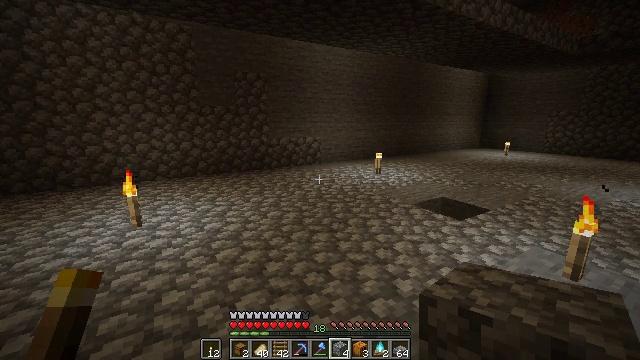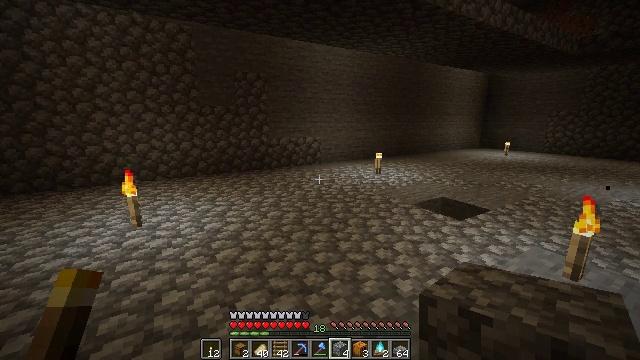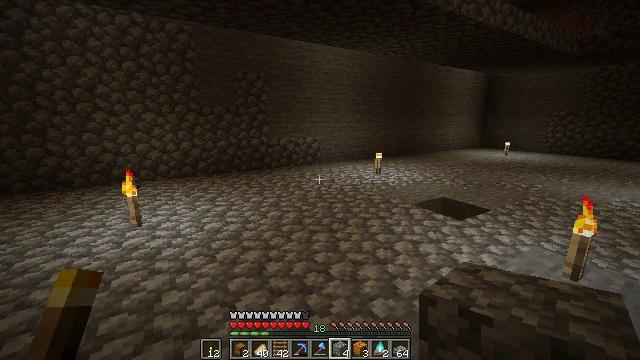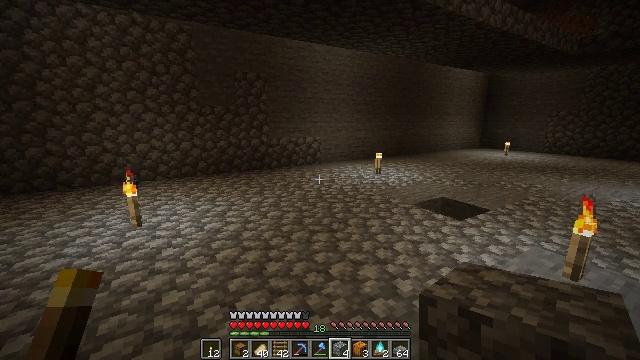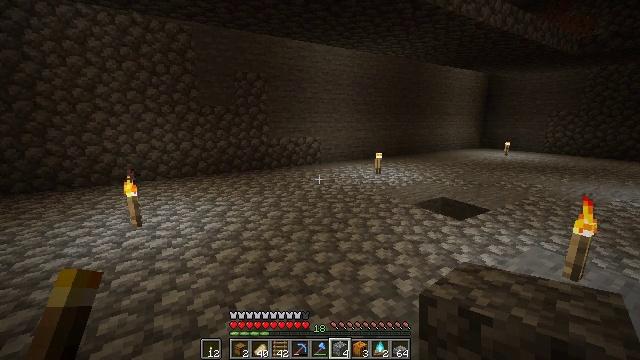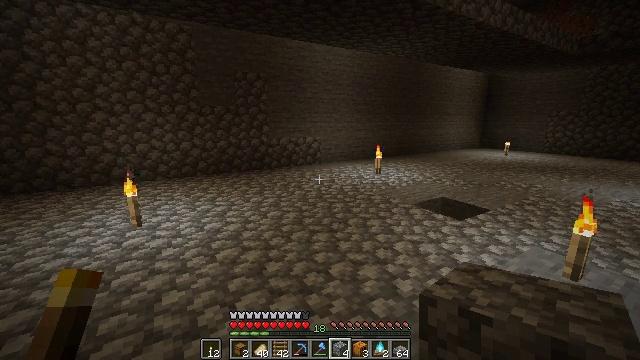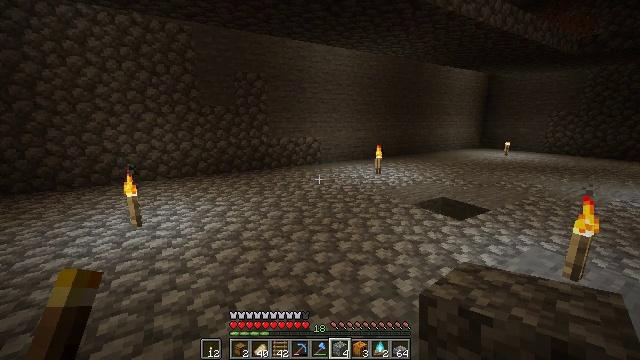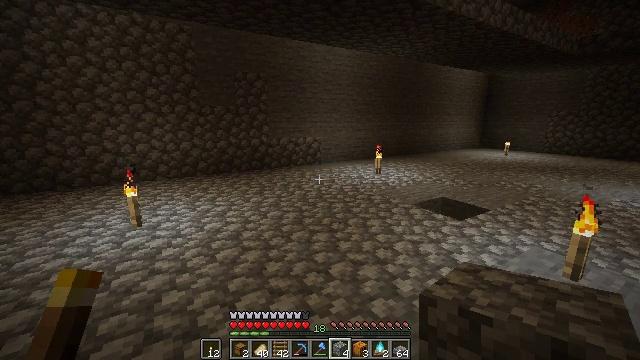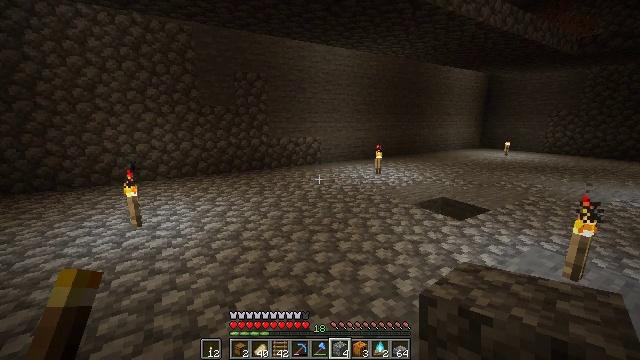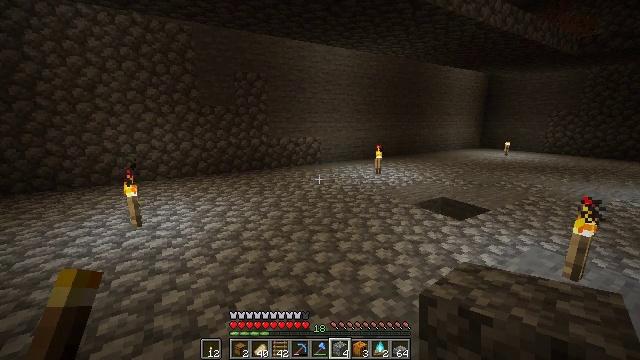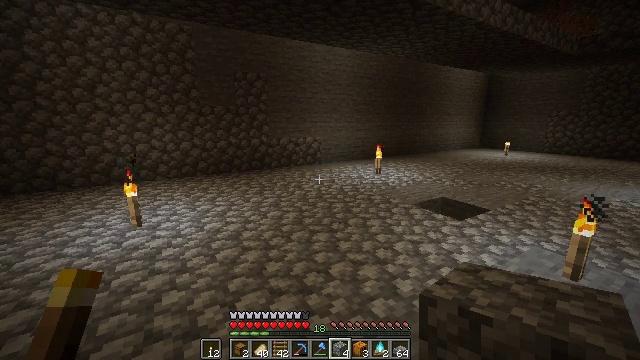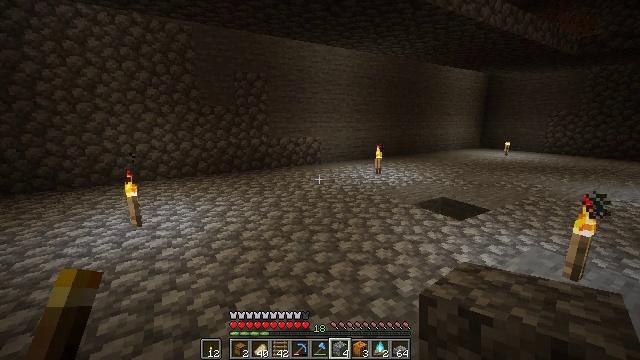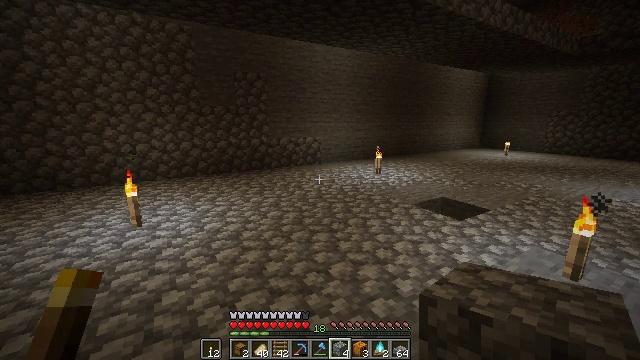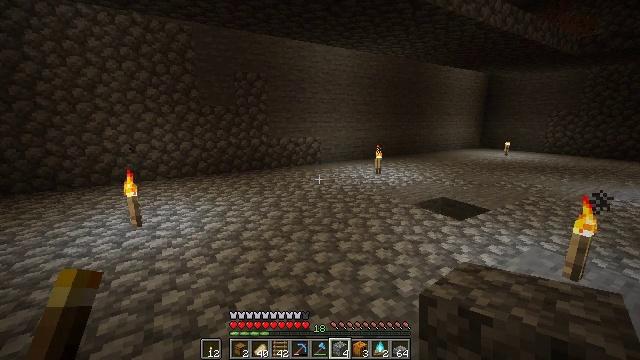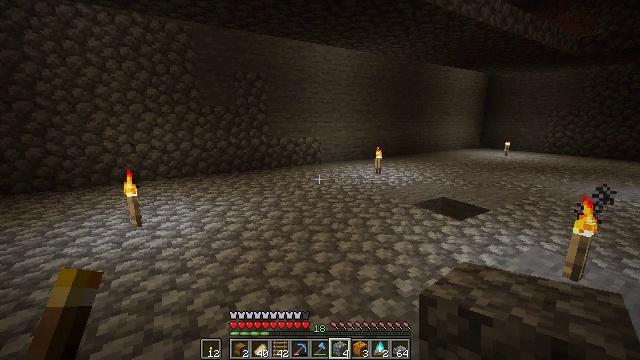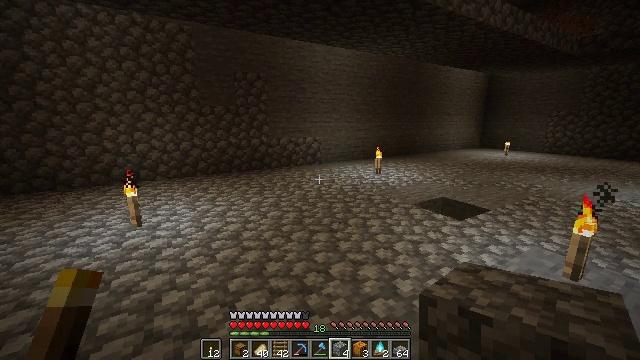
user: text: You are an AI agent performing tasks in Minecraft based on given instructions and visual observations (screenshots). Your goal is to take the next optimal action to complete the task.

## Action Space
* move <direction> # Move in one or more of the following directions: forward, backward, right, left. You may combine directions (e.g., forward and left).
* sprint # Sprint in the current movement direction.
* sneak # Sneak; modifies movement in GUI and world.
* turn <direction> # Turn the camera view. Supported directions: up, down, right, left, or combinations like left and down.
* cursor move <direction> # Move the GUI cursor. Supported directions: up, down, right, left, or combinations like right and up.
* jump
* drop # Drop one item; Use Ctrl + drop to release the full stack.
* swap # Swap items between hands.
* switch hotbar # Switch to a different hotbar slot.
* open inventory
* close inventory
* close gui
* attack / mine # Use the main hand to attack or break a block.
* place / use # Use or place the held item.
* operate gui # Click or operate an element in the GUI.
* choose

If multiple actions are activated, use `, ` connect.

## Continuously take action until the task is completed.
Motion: motion action
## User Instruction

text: Gather the ladder by attacking it.
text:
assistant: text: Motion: no_op
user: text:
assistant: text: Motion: no_op
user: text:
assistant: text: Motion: no_op
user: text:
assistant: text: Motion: no_op
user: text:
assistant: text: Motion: no_op
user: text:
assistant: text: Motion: no_op
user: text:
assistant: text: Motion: no_op
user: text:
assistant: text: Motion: no_op
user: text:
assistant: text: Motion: no_op
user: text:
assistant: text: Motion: no_op
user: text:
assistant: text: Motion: no_op
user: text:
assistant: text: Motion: no_op
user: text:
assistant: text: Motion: no_op
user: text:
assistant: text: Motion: no_op
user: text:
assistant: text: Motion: no_op
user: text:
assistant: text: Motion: no_op
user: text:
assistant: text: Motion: no_op
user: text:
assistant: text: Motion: no_op
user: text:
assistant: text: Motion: no_op
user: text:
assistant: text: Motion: no_op
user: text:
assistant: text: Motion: no_op
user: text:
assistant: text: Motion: no_op
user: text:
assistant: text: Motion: no_op
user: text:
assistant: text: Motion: no_op
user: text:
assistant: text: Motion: no_op
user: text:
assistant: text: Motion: no_op
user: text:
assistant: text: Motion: no_op
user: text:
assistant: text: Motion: no_op
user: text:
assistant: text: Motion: no_op
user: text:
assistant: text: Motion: no_op